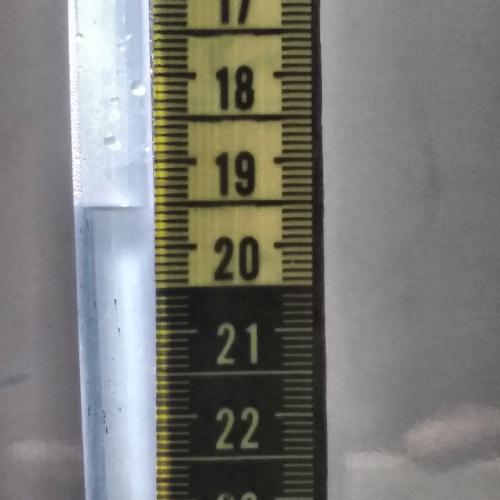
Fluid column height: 19.5 cm